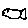
Label: fish